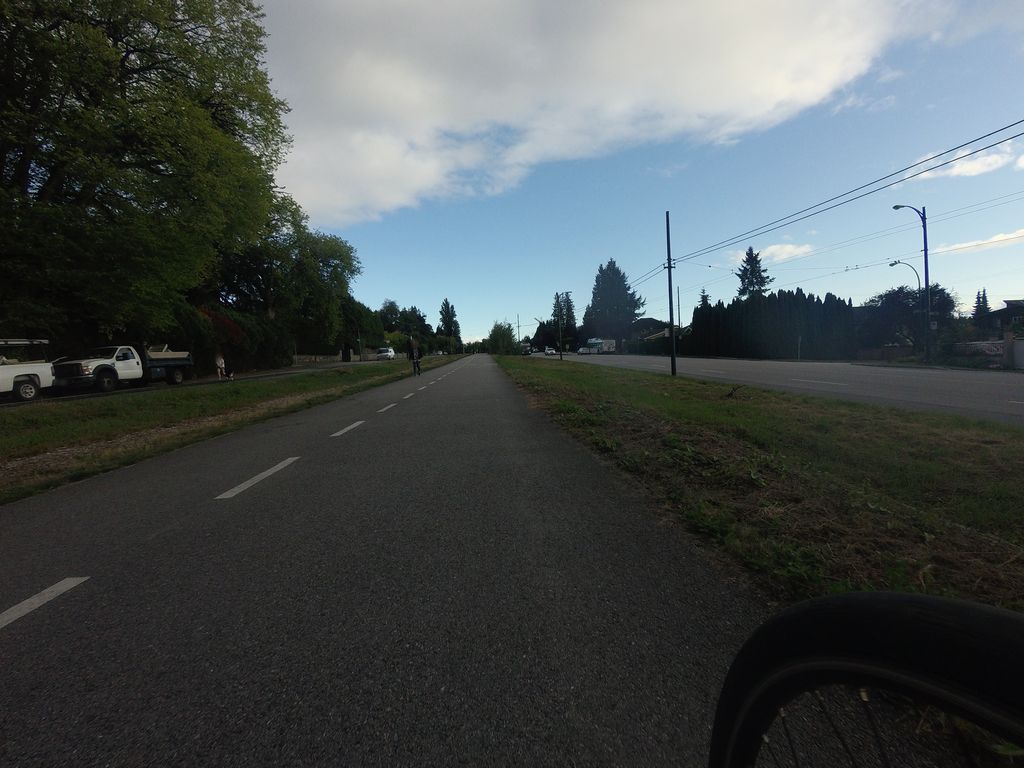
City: vancouver